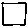
Label: square